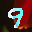
Label: 9